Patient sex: F
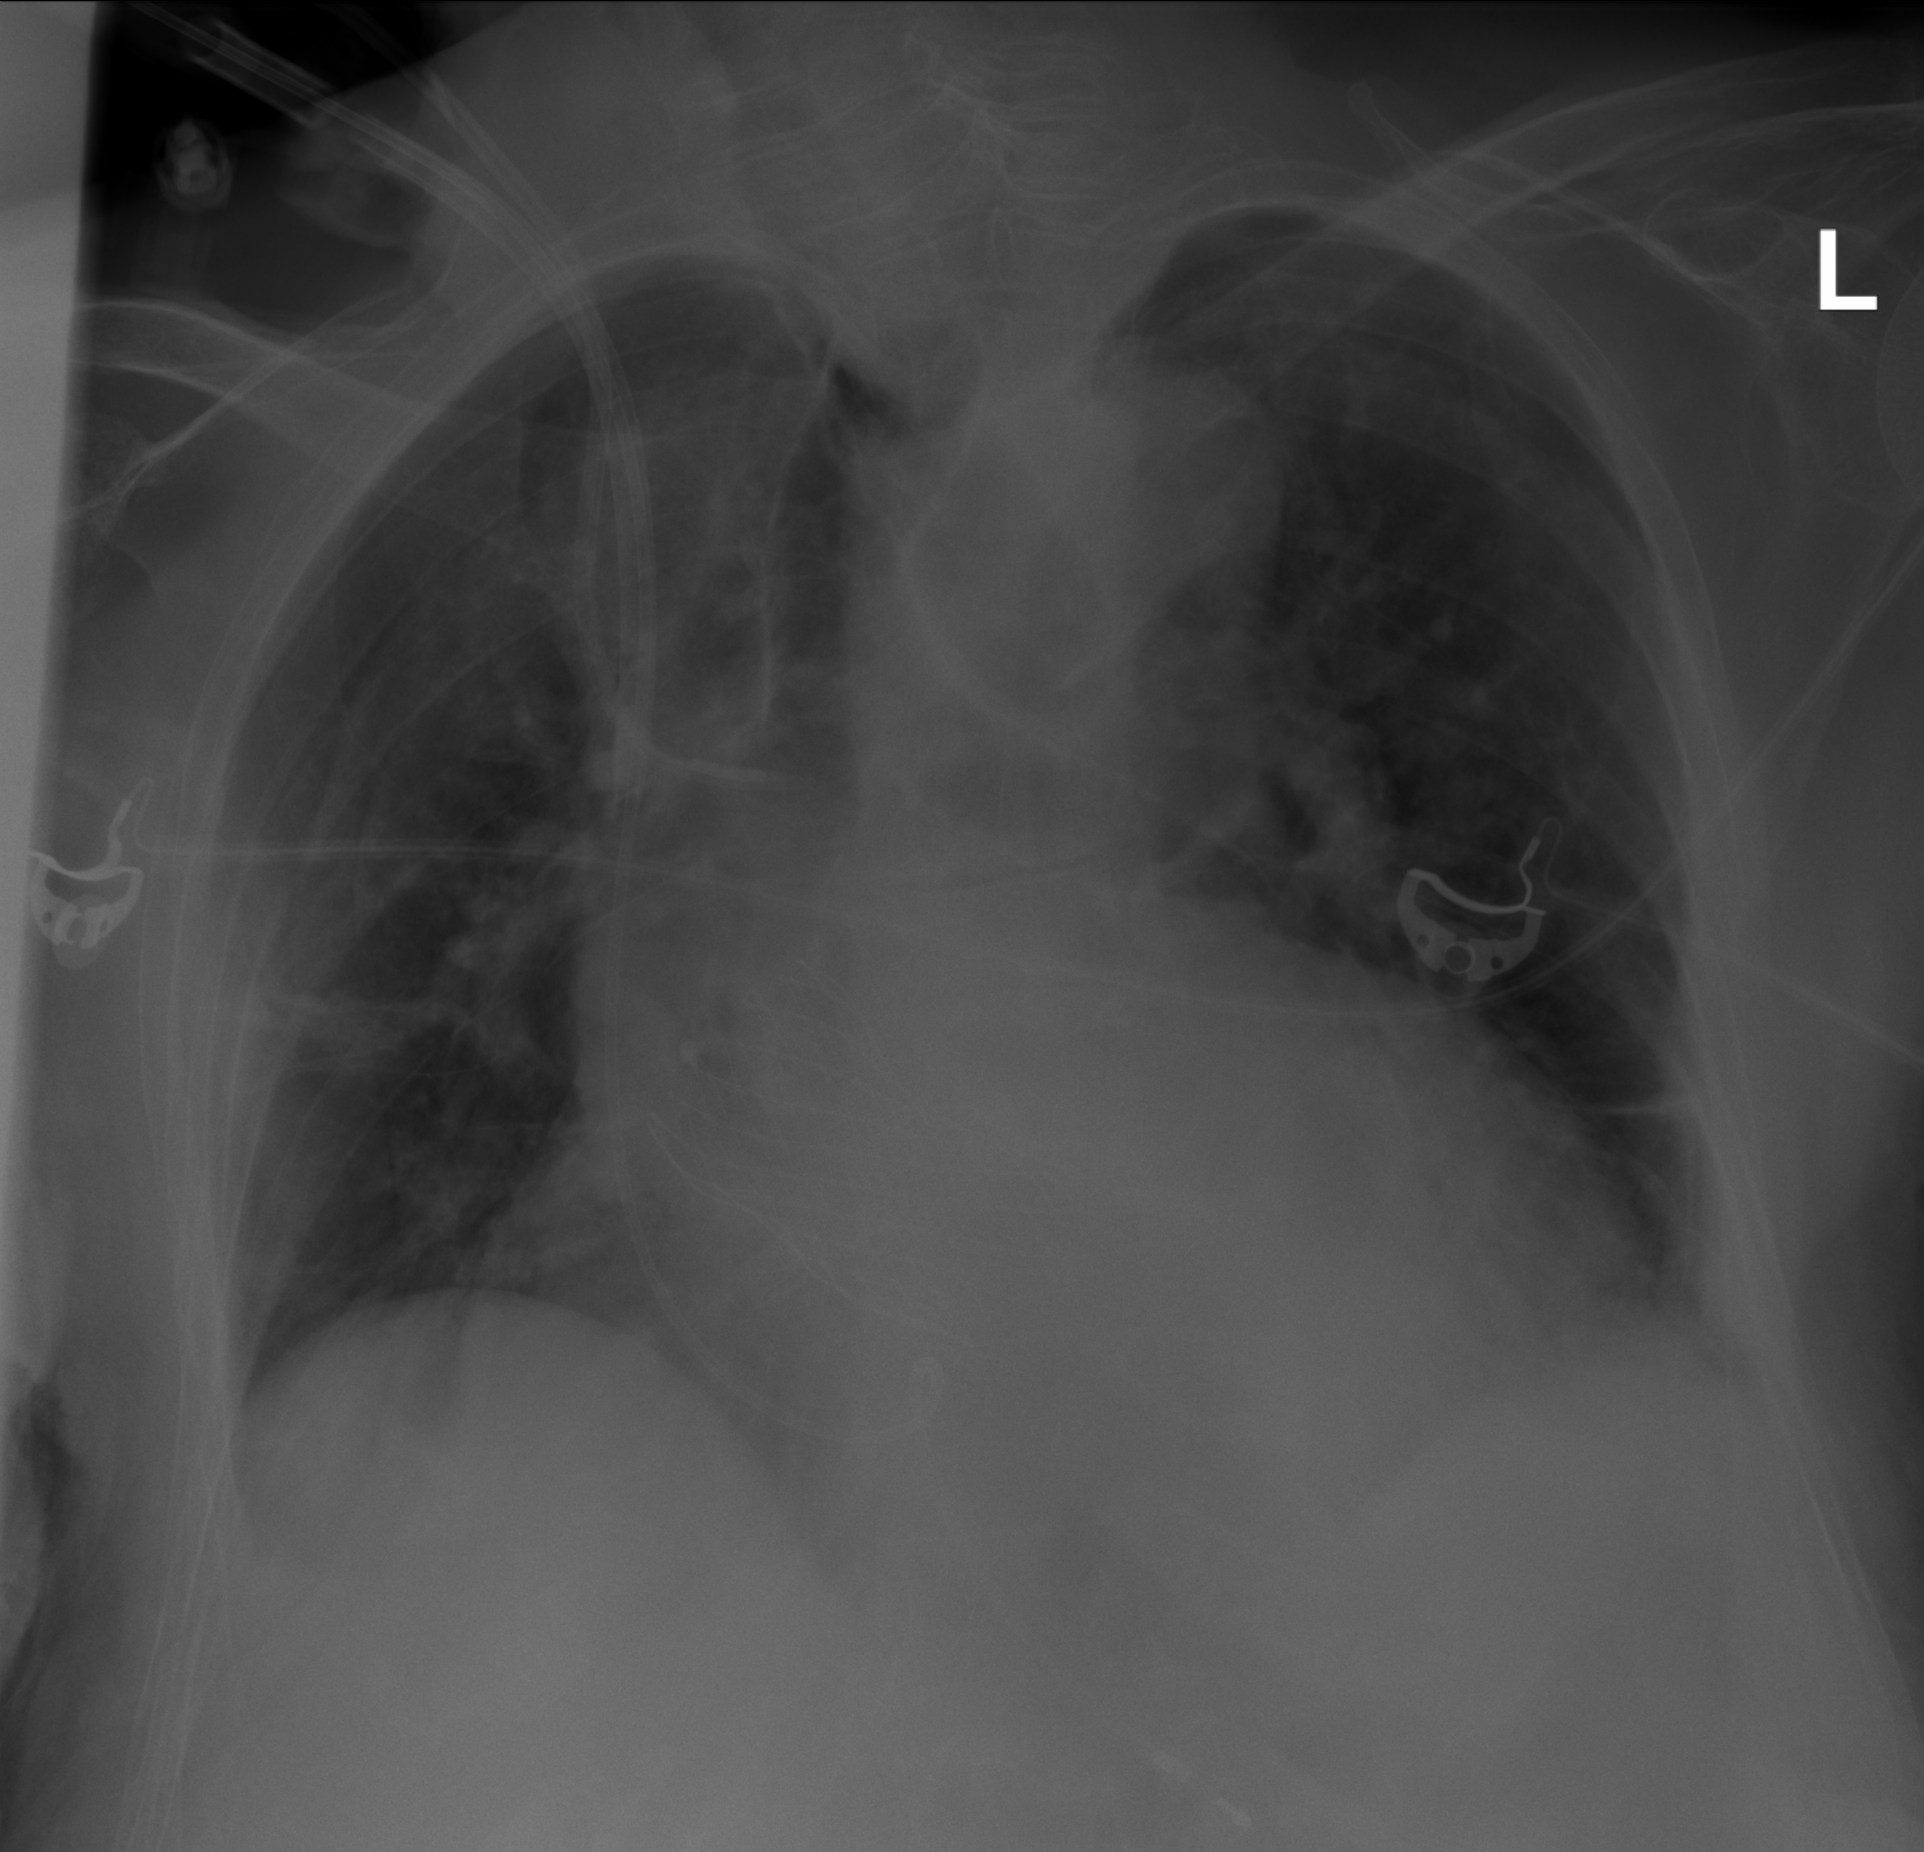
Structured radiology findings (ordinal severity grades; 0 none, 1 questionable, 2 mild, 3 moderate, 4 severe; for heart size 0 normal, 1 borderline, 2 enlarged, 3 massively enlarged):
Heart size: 2
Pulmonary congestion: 2
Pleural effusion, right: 0
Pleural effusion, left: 2
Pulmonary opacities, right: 2
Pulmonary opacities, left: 2
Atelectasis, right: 2
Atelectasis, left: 2